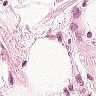
Metastatic tissue present: no